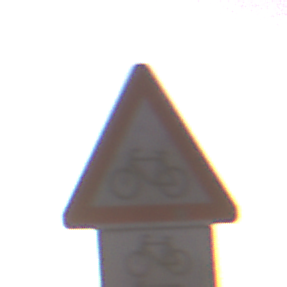
Verkehrszeichen: RadverkehrRechts
Zusatzzeichen unten: RichtungsangabeDurchPfeile9
Umgebung: Outdoor, RoadRail
Tageszeit: Dawn
Wetter: Clear
Licht: Natural
Jahreszeit: NotSpecified
Kontrast: LowContrast